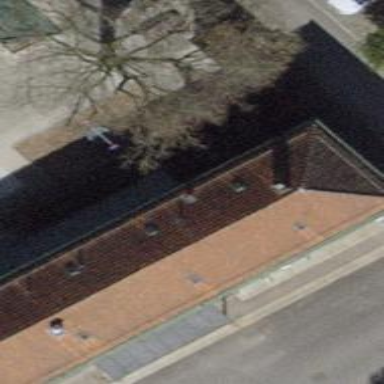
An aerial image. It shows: Building with tile roof.